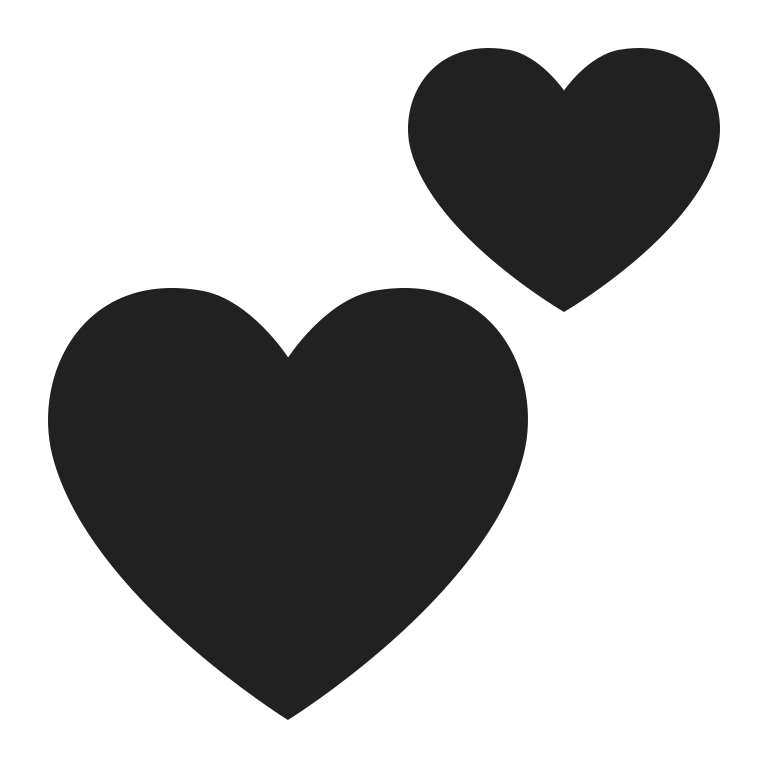
two hearts high contrast